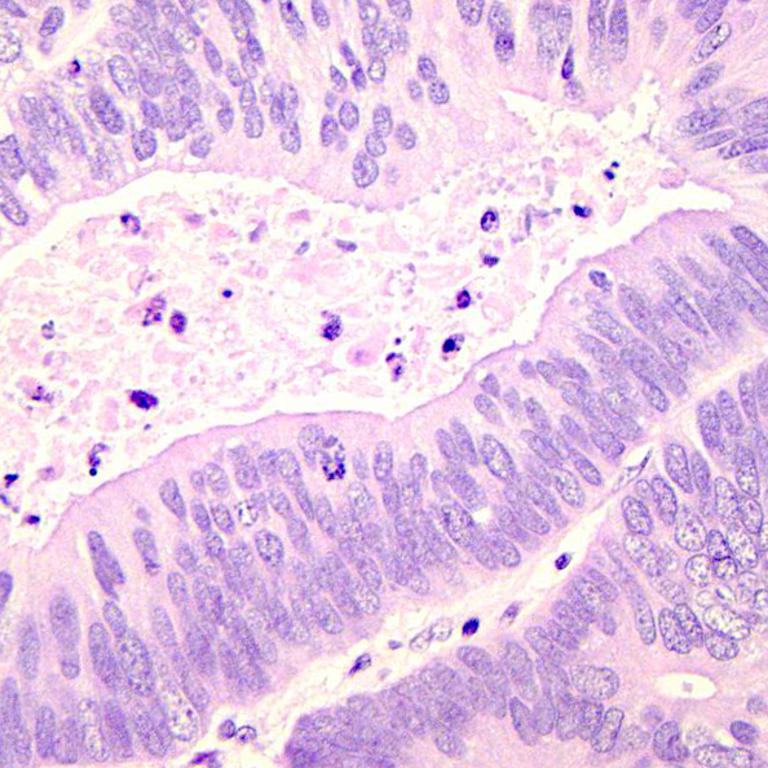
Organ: colon
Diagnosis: adenocarcinomas